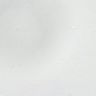
Metastatic tissue present: no